Field crop: tomato
Growth stage: 1
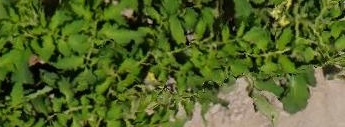
Species: tomato